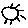
Label: sun